Field crop: maize
Growth stage: 1
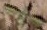
Species: atriplex